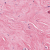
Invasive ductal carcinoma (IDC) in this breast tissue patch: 0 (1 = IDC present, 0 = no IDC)